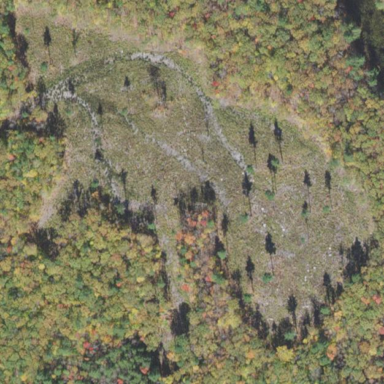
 likely man-made clearing in the landscape."